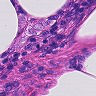
Metastatic tissue present: yes